Field crop: tomato
Growth stage: 1
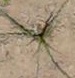
Species: cyperus